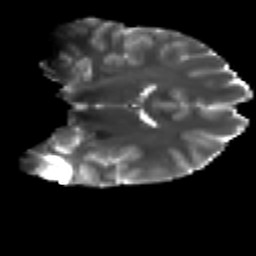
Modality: T2w
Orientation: coronal
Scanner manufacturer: ge
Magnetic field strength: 3 T
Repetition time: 7.98 s
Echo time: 0.0701 s